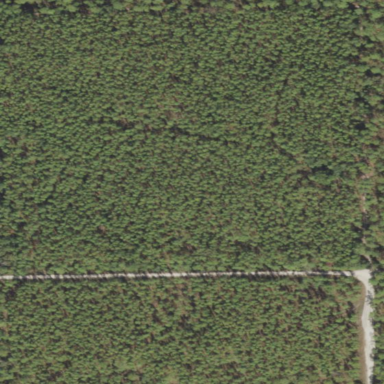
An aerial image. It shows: Forest dominated by needle-leaved trees.